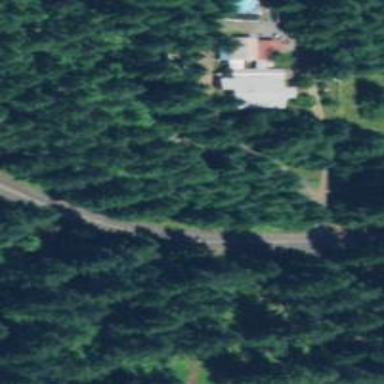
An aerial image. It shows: Driveway leading to service road.